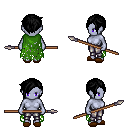
a pixel art fantasy rpg character, female body template, dark elf, purple skin, green tattered cape, metal pants, black pixie cut hairstyle, brown slippers, spear, four views (front, back, left, right), 2x2 character sprite sheet, small pixel art, hard edges, no anti-aliasing